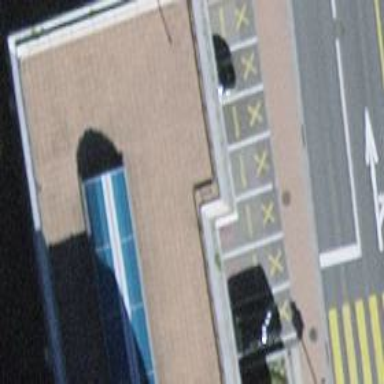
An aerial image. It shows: Office building.